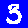
Digit: 3